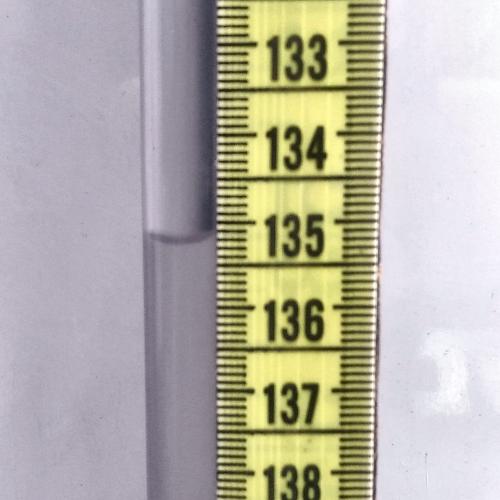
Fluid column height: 135.2 cm